Interaction volume radius: 10 \u00c5
Interaction volume height: 15 \u00c5
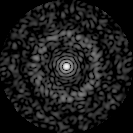
Disorder parameter: 0.8415